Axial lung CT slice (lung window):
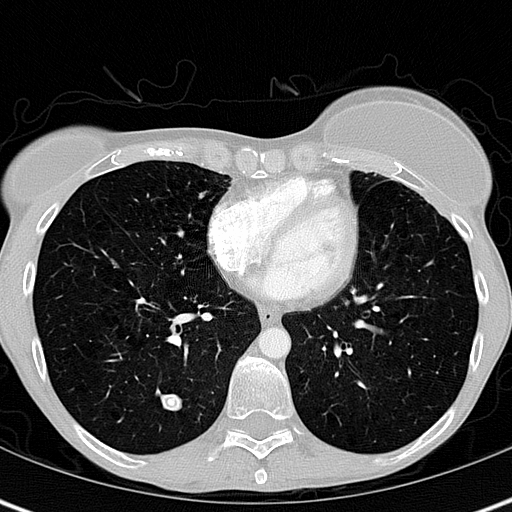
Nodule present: yes
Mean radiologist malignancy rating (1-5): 1